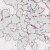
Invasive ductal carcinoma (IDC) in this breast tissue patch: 0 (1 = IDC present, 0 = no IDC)